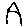
Label: house